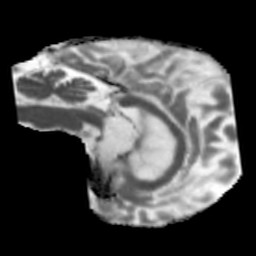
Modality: MD
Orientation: sagittal
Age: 75
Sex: male
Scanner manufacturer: siemens
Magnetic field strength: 3 T
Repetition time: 5.47 s
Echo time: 0.0854 s